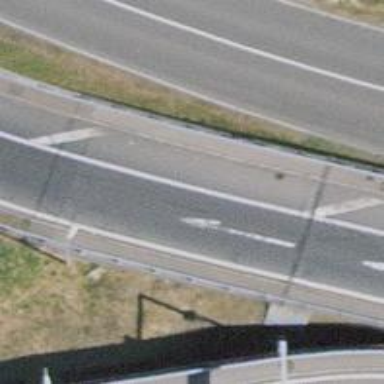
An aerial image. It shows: Motorway link bridge.